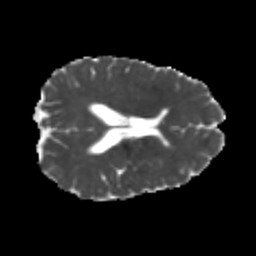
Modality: MD
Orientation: axial
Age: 22
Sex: male
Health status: healthy
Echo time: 0.074 s